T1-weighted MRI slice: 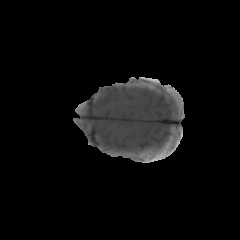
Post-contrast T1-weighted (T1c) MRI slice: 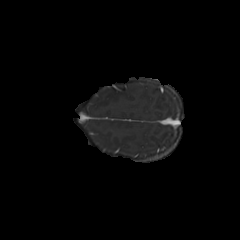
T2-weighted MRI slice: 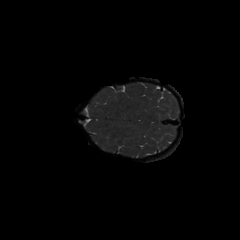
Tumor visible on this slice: no